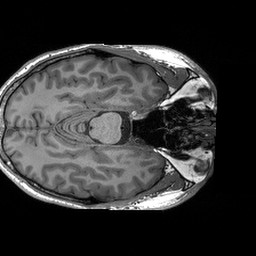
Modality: T1w
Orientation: axial
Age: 36
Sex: male
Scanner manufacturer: siemens
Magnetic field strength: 3 T
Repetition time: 2.3 s
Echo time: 0.00233 s